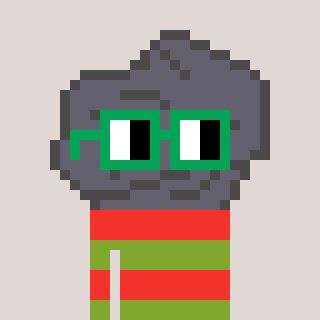
a pixel art character with square green glasses, a rock-shaped head and a slimegreen-colored body on a warm background